Aerial crown-view tile of a tropical tree (Barro Colorado Island, Panama), acquired 20240813:
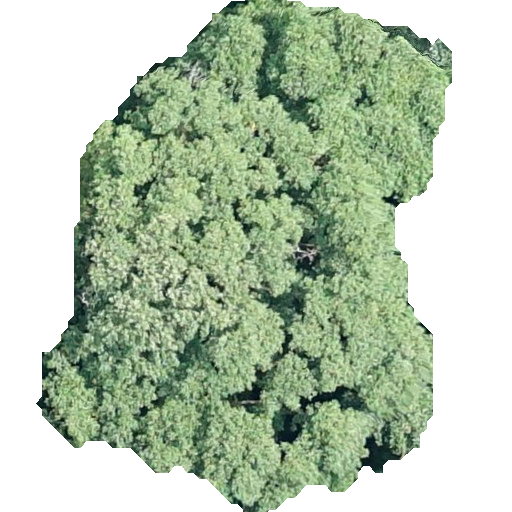
Species: Hieronyma alchorneoides
GBIF accepted scientific name: Hieronyma alchorneoides
Crown area: 232.32 m²